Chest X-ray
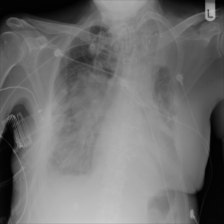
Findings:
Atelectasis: negative
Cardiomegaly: negative
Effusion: negative
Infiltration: negative
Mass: negative
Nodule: negative
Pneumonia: negative
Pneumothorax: negative
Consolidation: negative
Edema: negative
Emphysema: negative
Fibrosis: negative
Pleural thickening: negative
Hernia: negative